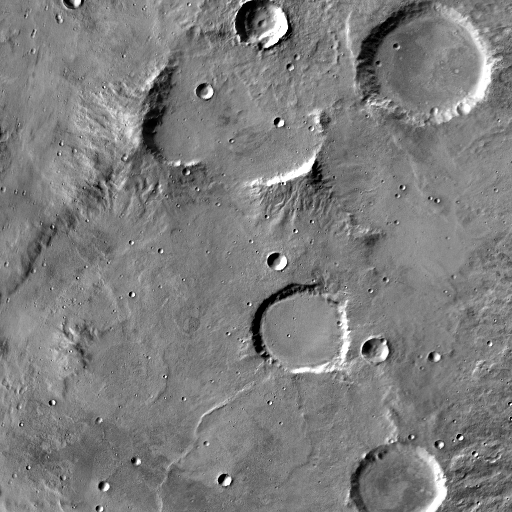
Crater classes present: Background, Other, Layered, Buried, Secondary